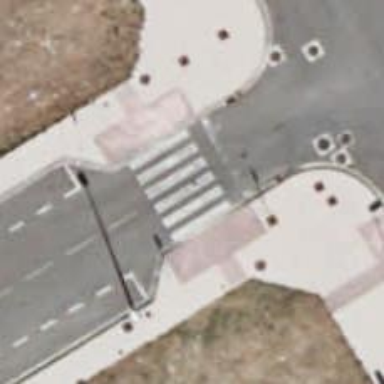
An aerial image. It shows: Uncontrolled crossing on the road.